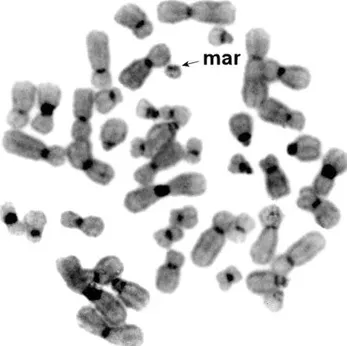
Patient's metaphase spread, with the arrow indicating the marker chromosome.
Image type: pathology (fish)